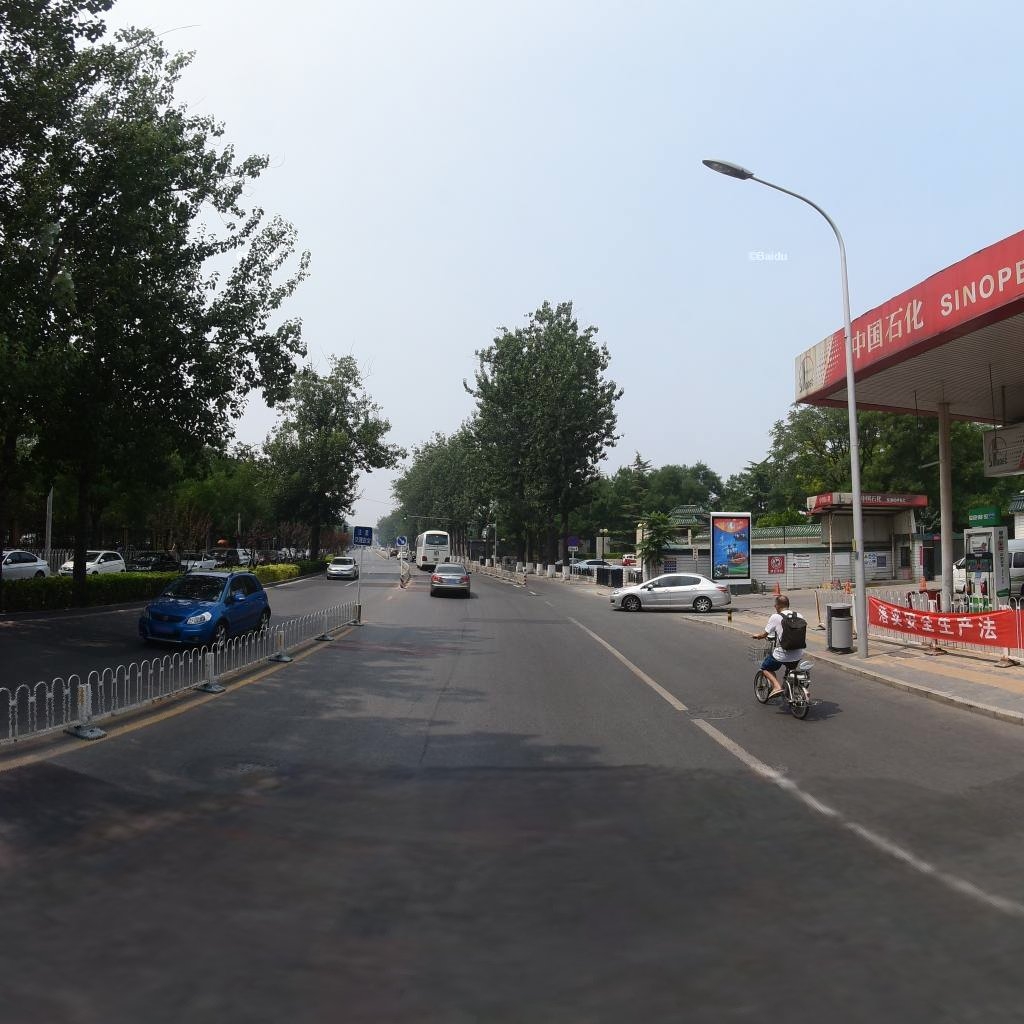
Region: Dongcheng
Road damage annotations: longitudinal crack, manhole cover, manhole cover